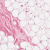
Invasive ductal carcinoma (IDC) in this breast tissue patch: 0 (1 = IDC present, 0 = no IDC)